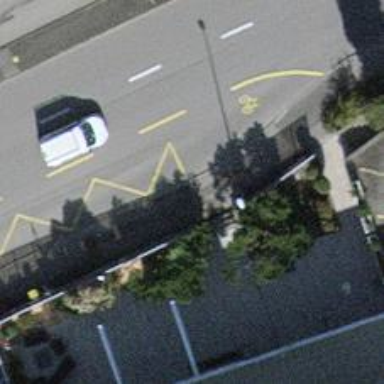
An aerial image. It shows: Platform for public transport on the road.